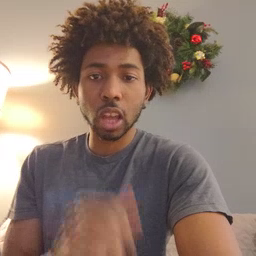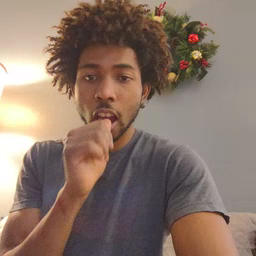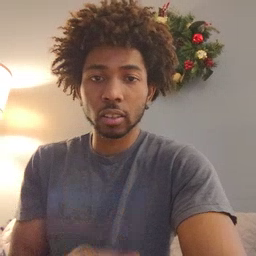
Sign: nuts